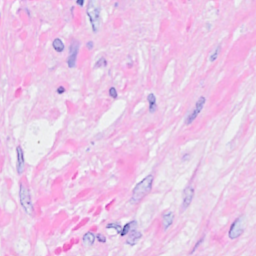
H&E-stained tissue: Breast